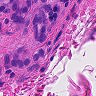
Metastatic tissue present: yes